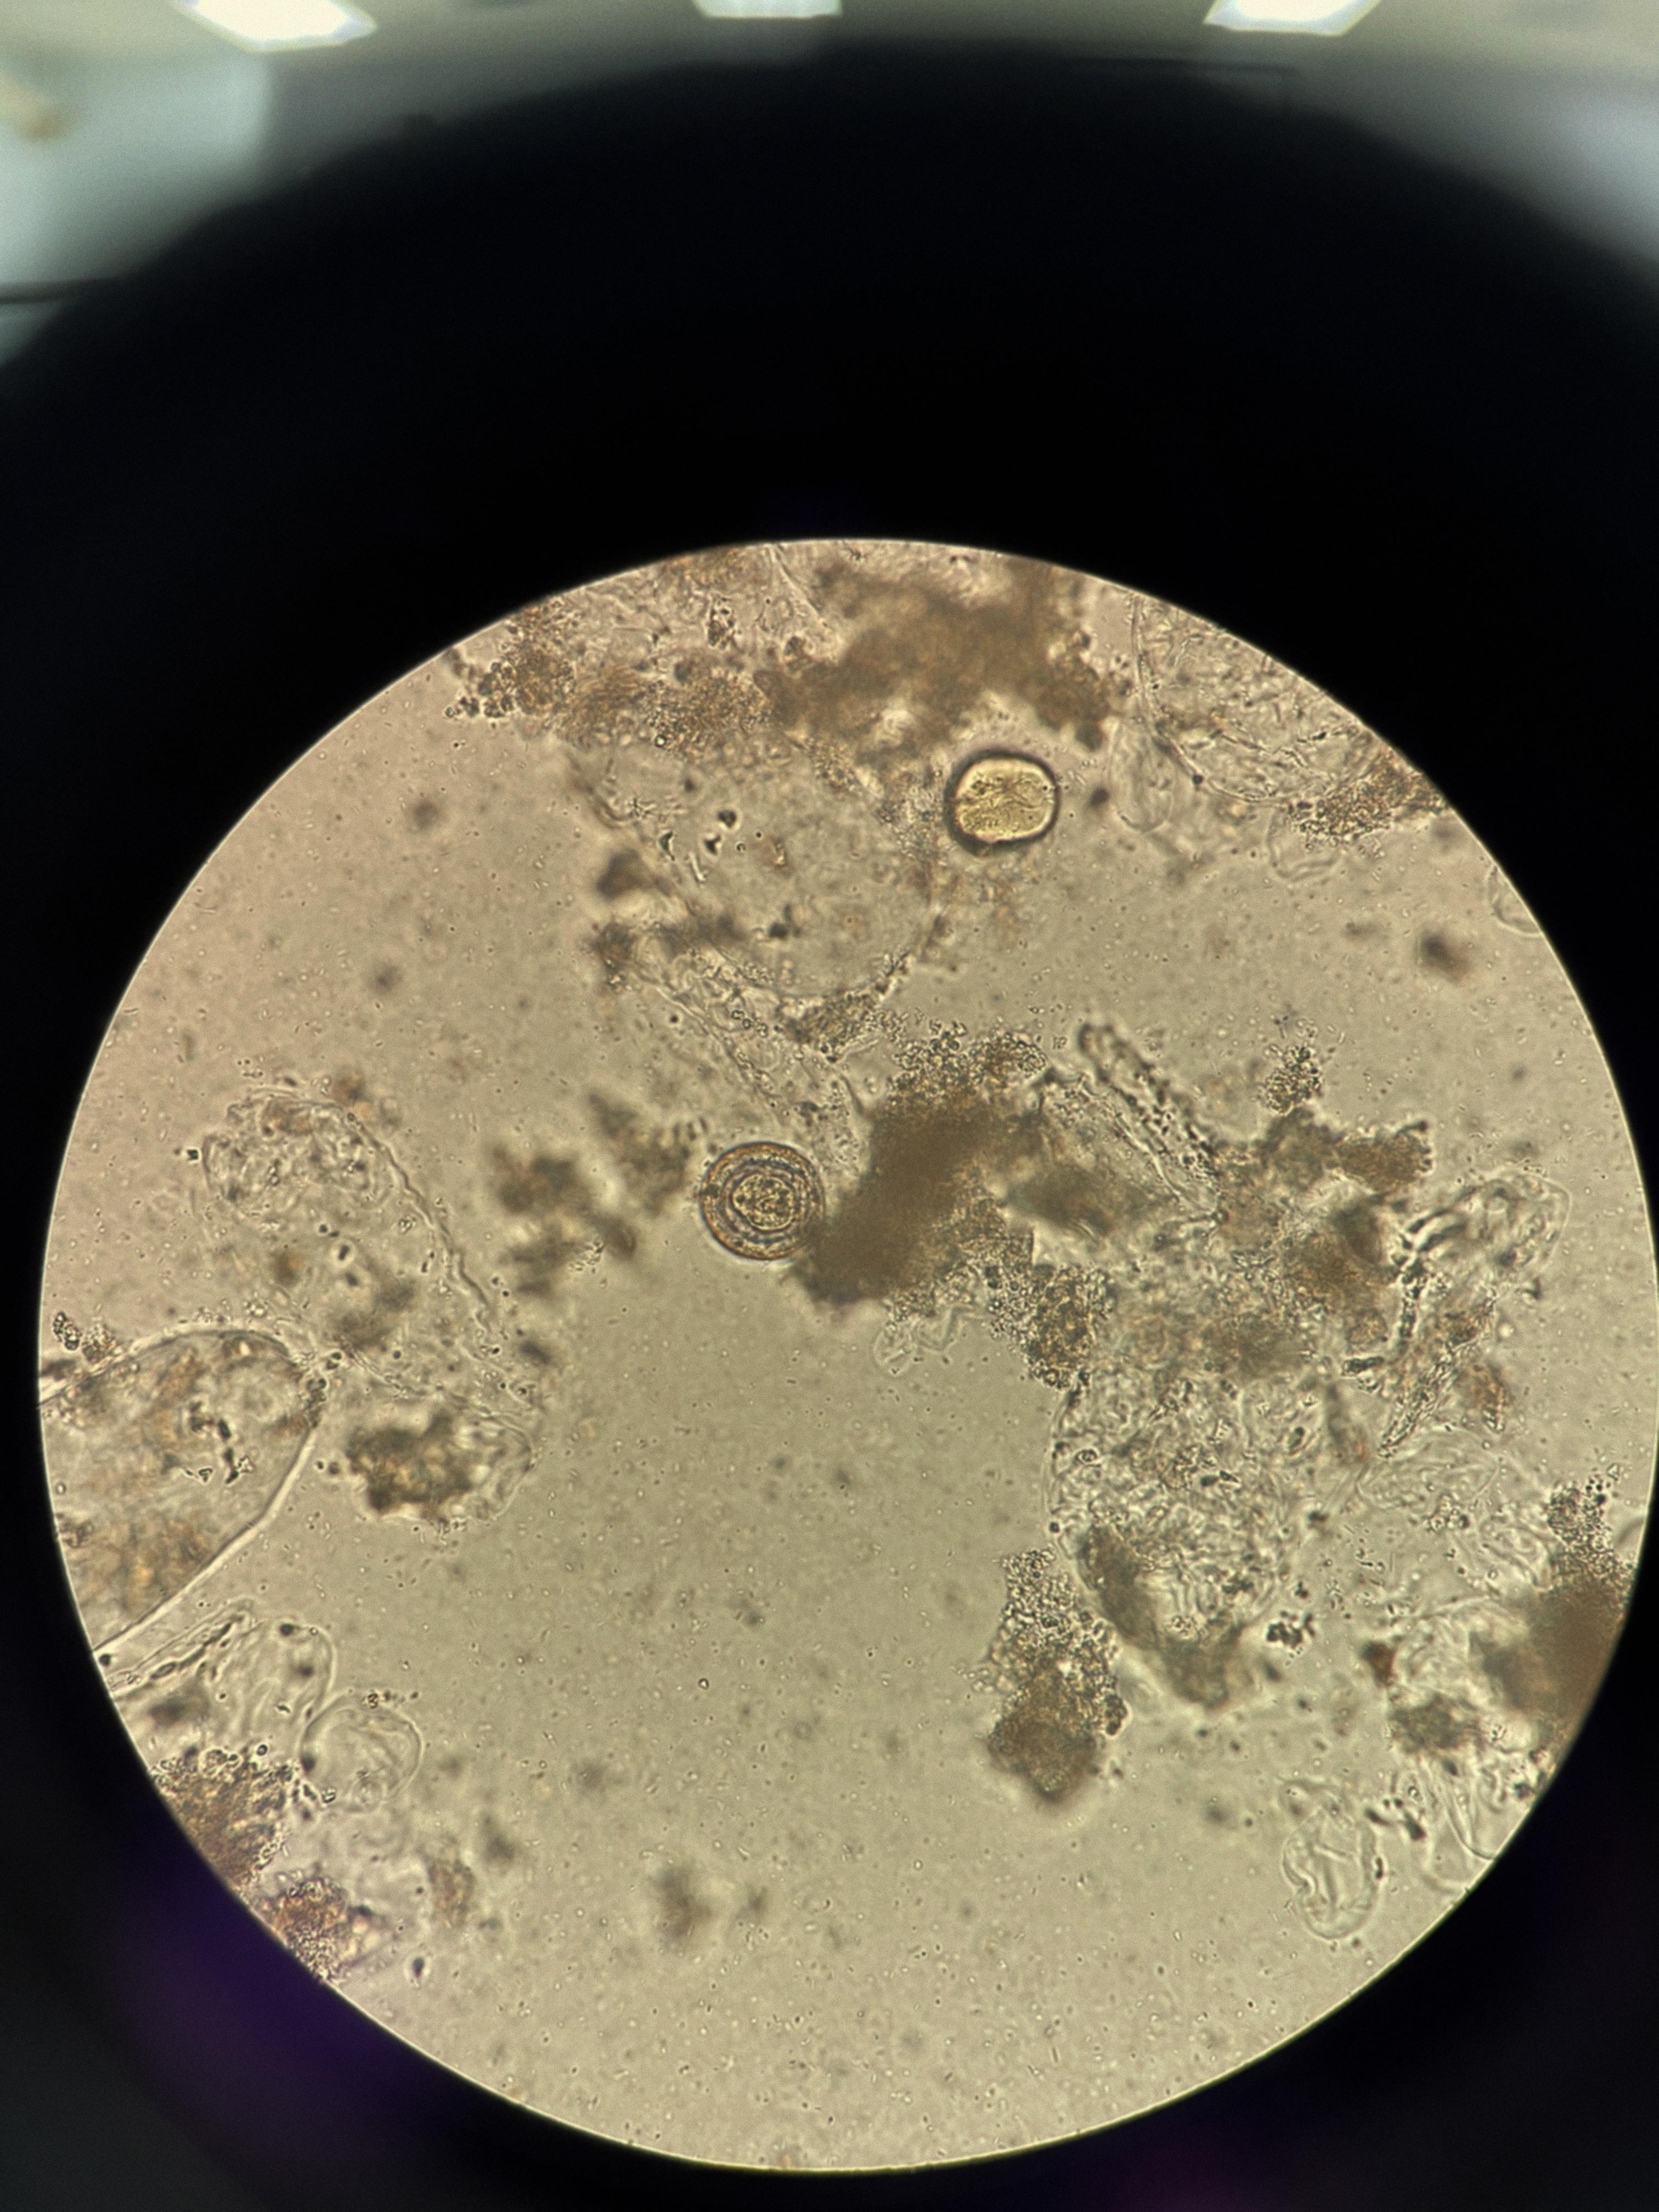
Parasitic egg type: Hymenolepis nana